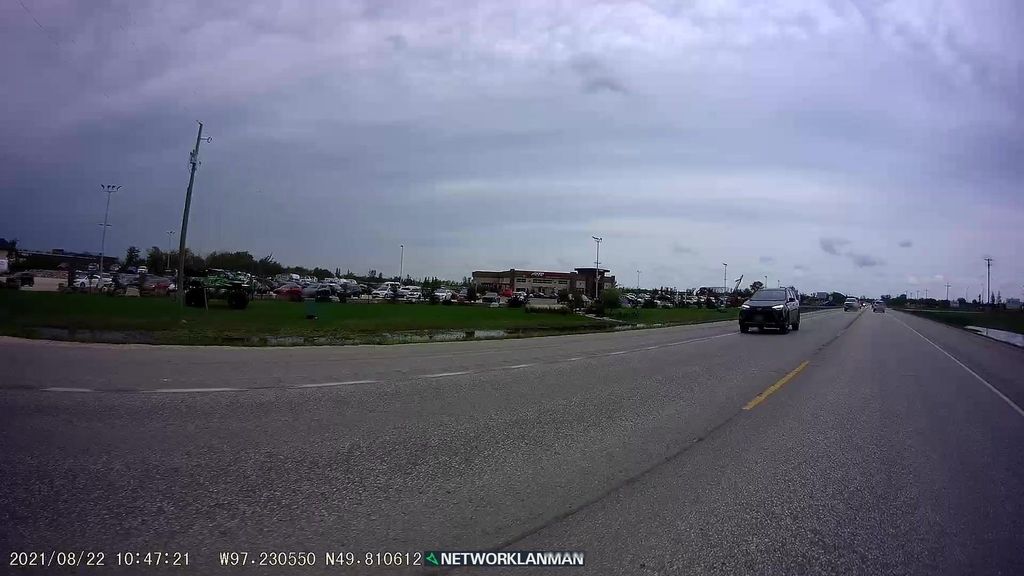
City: winnipeg